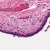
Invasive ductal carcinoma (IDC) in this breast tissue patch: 0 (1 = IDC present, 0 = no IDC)